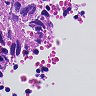
Metastatic tissue present: yes